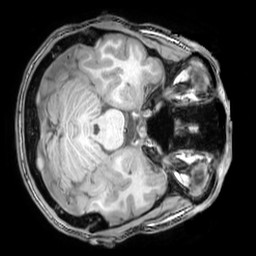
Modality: T1w
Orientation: axial
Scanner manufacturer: philips
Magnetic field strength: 3 T
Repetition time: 0.00809 s
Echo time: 0.003698 s